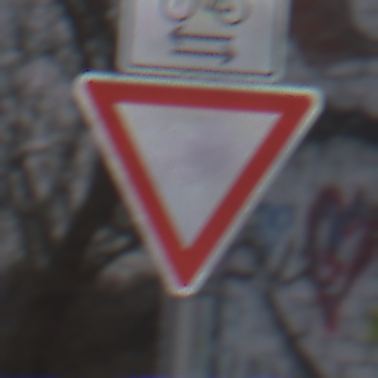
Verkehrszeichen: VorfahrtGewaehren
Zusatzzeichen oben: RichtungsangabeDurchPfeile9
Umgebung: Outdoor, Suburban
Tageszeit: MorningAfternoon
Wetter: Overcast
Licht: Natural
Jahreszeit: NotSpecified
Kontrast: LowContrast